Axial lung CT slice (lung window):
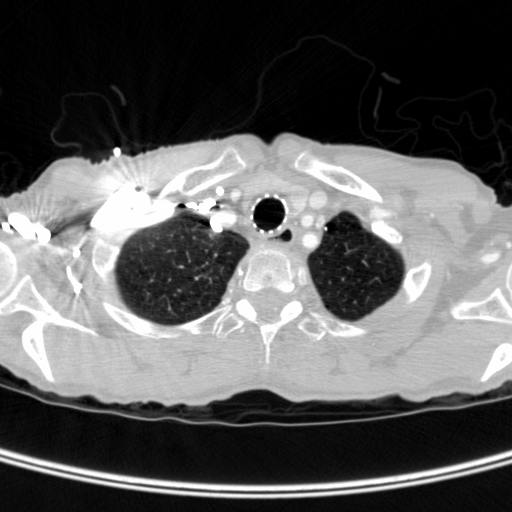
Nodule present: no